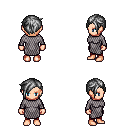
a pixel art fantasy rpg character, female body template, human, light skin, chain mail, red pants, gray pixie cut hairstyle, four views (front, back, left, right), 2x2 character sprite sheet, small pixel art, hard edges, no anti-aliasing